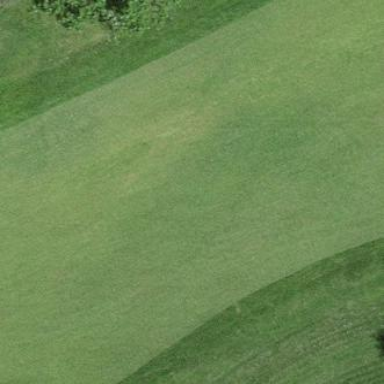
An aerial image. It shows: Golf bunker filled with sandy terrain.